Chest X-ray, AP view. Patient: 42 years old, sex F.
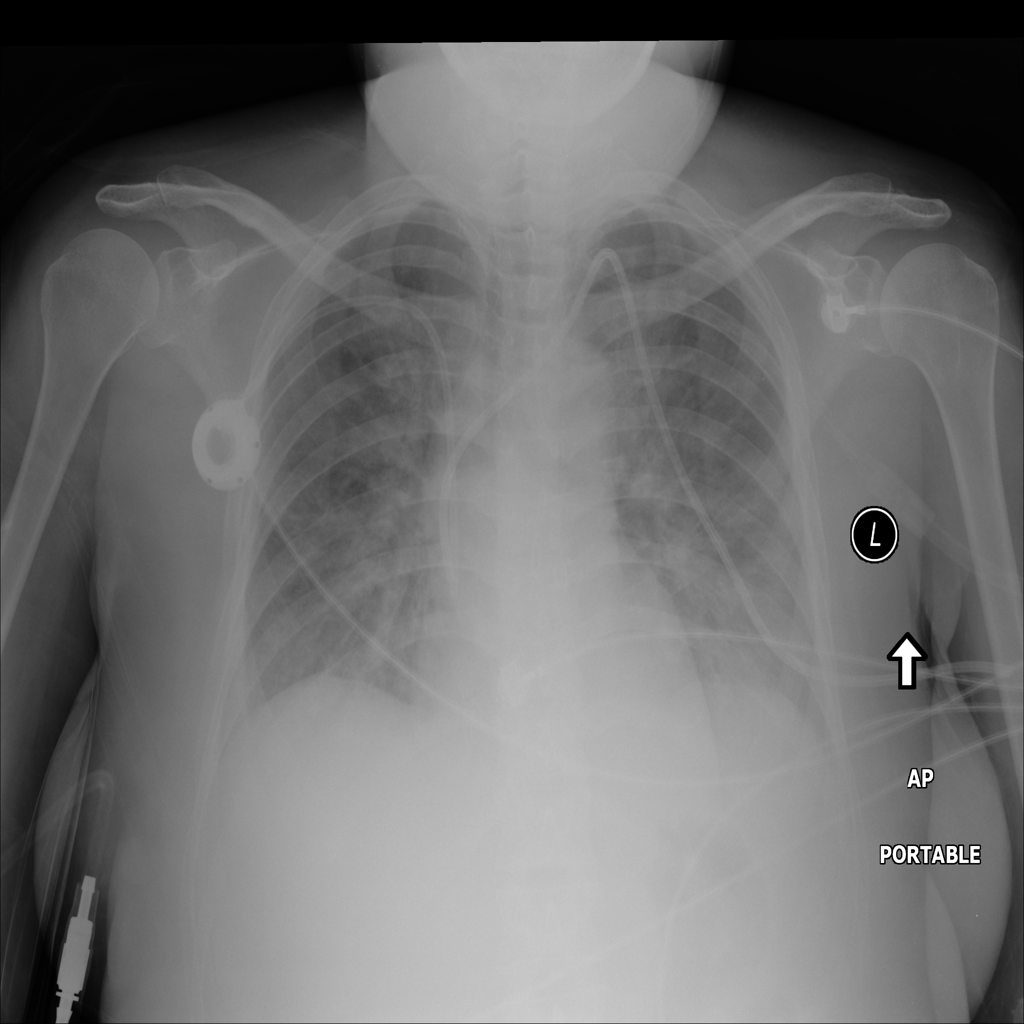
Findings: Infiltration